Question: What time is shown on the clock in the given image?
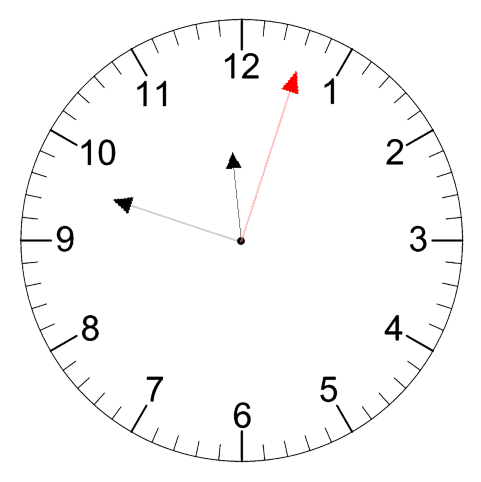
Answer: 11:48:03